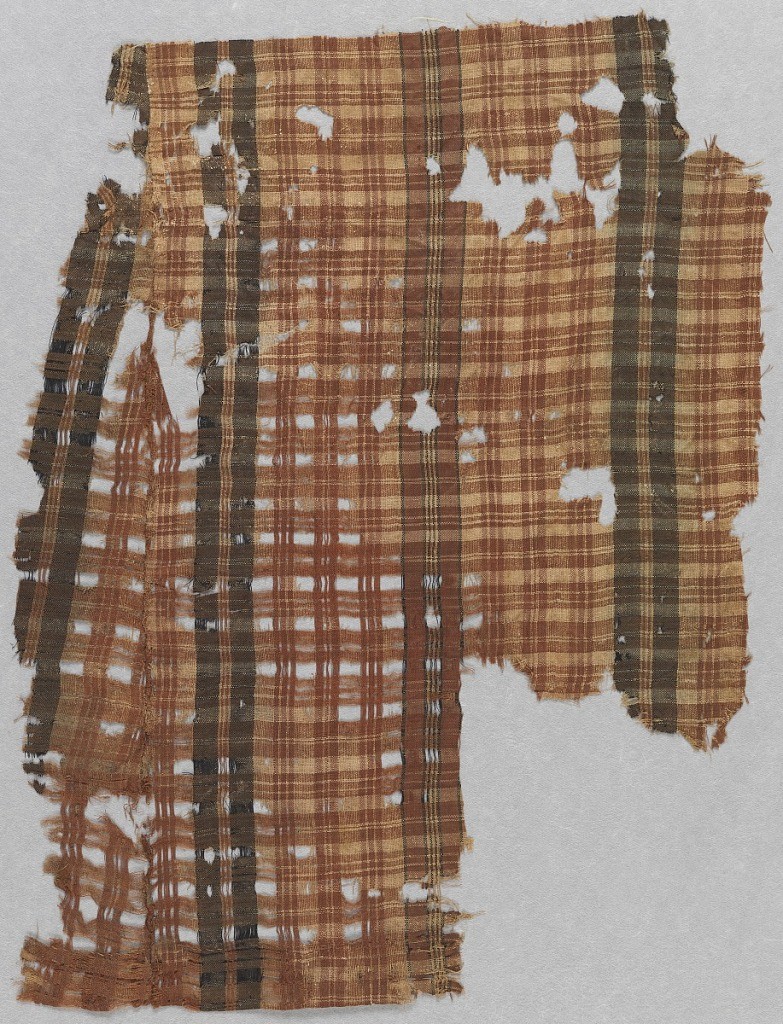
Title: Fragment
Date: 13th century
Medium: silk, linen Technique: plain weave
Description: Plaid made by unevenly placed warps and wefts.